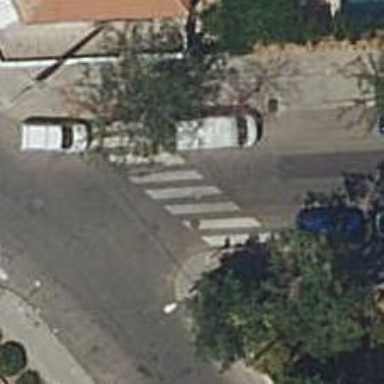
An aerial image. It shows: Crossing on the road.